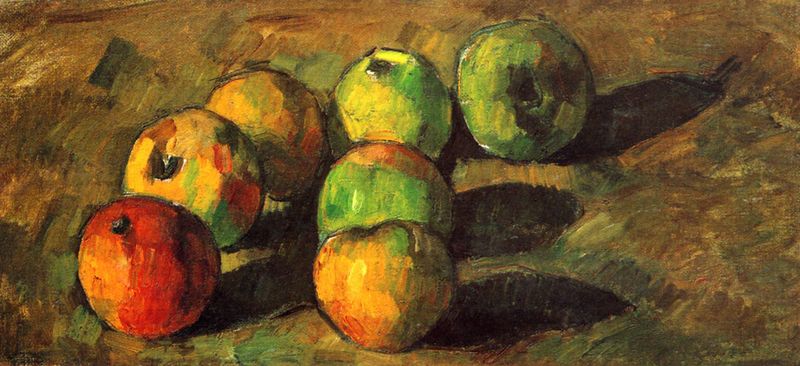
Titel: Stilleben mit sieben Äpfeln
Künstler: Paul Cézanne
Standort: New York (New York)
Institution: Collection Mr. and Mrs. Eugene V. Thaw
Schlagwörter: gemälde, gruppe, schatten, cezanne, gelb, grün, impressionismus, kubismus, braun, bunt, frankreich, kreide, licht, orange, renoir, schwarz, tisch, blüte, obst, rot, expressionismus, malerei, bild, tischtuch, öl, erde, pastos, boden, decke, rund, früchte, stilleben, stillleben, apfel, gleb, äpfel, ruhe, liegen, perspektive, moderne, ernte, farbe, schattierungen, violett, herbst, van gogh, ölgemälde, duktus, tiefe, striche, umriss, nahrung, konturen, pinsel, ölmalerei, tischplatte, pinselduktus, pinselstrich, flecken, gaugin, paul cezanne, sieben, leuchtend, taches, ductus, stlleben, modulation, modulieren, 7, cezsanne, gaigi